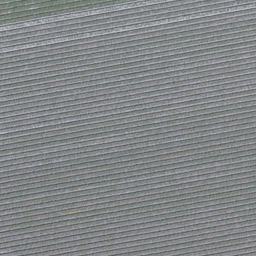
Label: agricultural